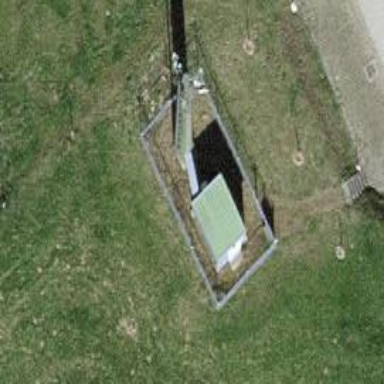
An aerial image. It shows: Antenna.